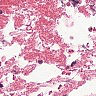
Metastatic tissue present: no